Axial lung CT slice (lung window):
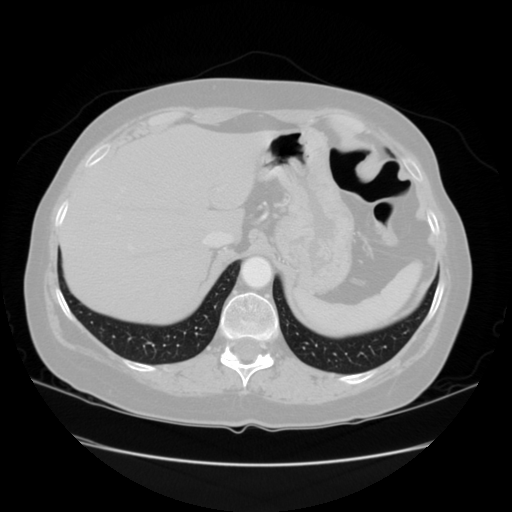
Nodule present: no